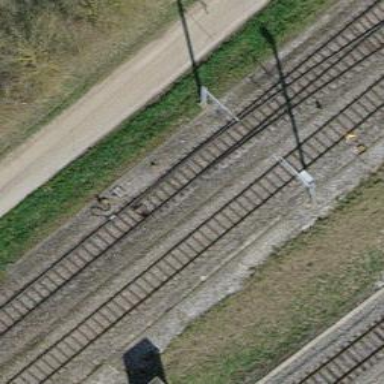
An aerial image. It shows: Railway yard with electrified tracks and single track.